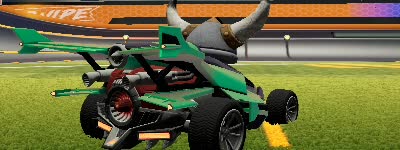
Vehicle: aftershock